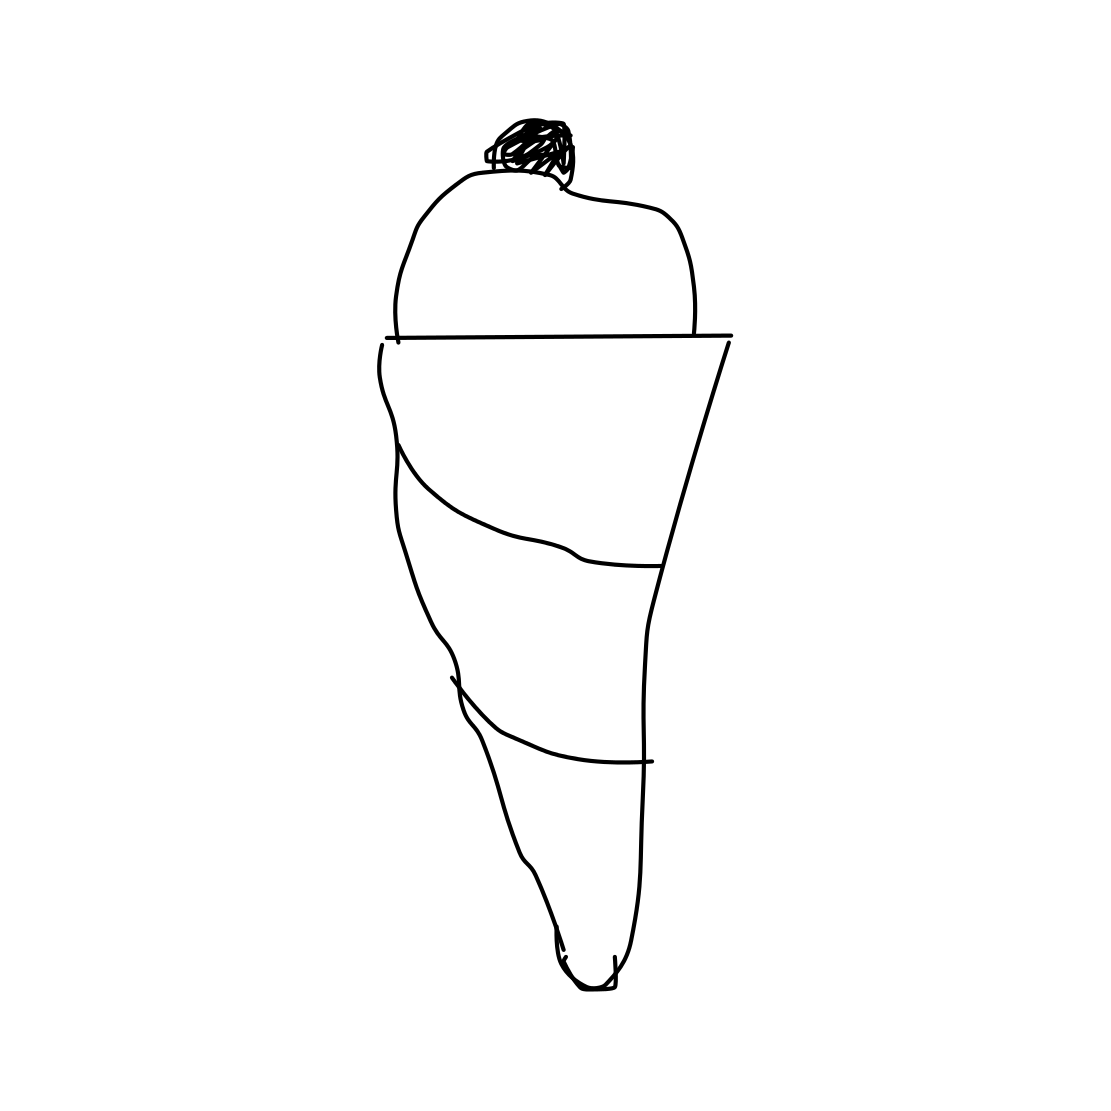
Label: ice-cream-cone